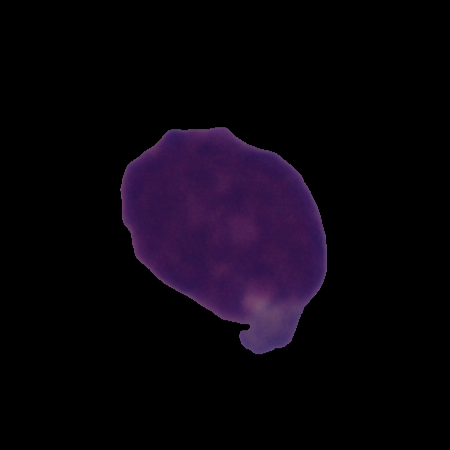
Label: cancer